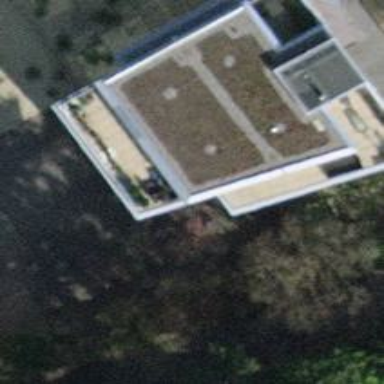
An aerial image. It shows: Balcony as part of building.